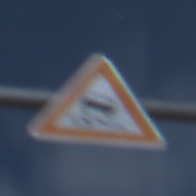
Verkehrszeichen: SchleuderOderRutschgefahr
Umgebung: Outdoor, Nature
Tageszeit: Night
Wetter: PartlyCloudy
Licht: Natural
Jahreszeit: NotSpecified
Kontrast: HighContrast